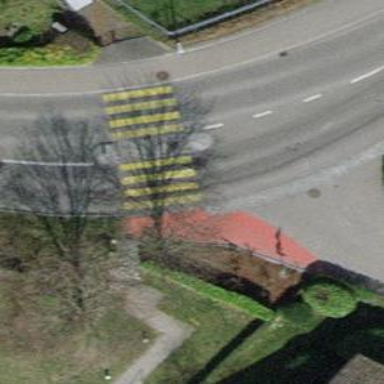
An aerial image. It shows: Marked crossing with pedestrian island.